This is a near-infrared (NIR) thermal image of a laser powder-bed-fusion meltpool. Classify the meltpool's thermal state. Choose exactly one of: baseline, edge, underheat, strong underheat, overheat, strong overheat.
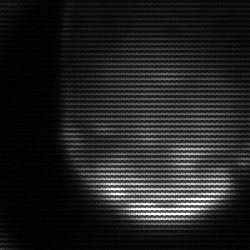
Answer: edge